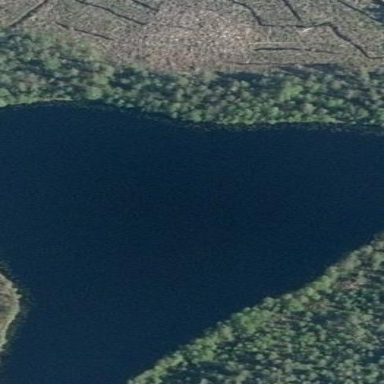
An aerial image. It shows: Pond surrounded by natural water.